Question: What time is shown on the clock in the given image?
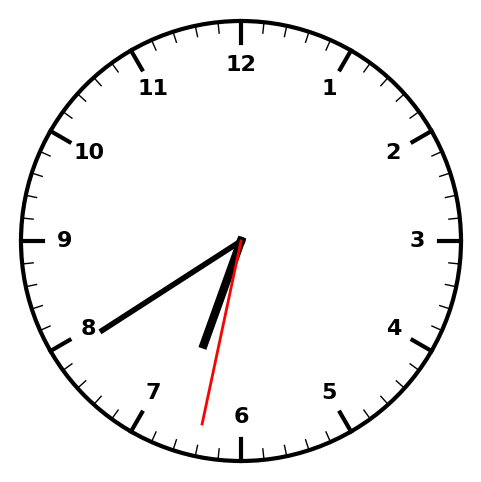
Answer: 06:39:32